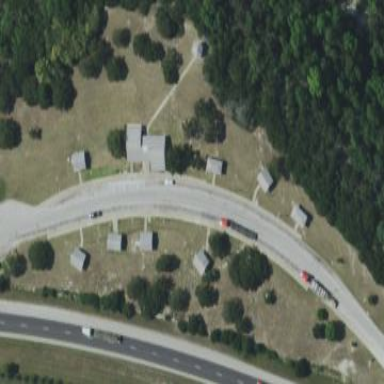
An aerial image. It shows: Rest area along the road with picnic tables.